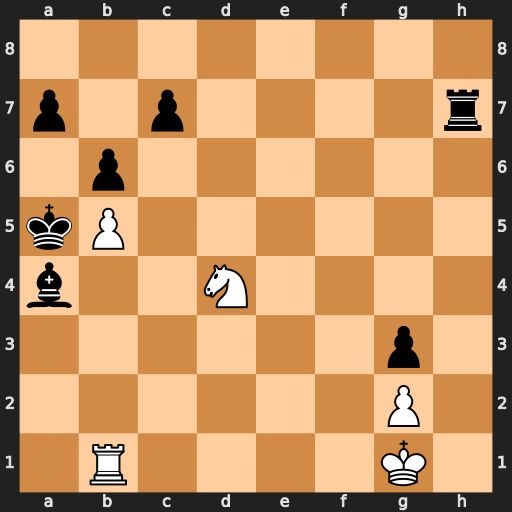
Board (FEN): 8/p1p4r/1p6/kP6/b2N4/6p1/6P1/1R4K1
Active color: w
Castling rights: -
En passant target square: -
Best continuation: Nc6#